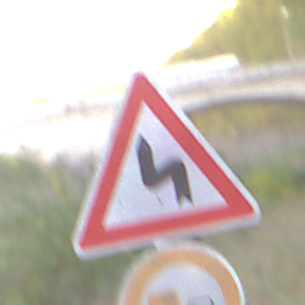
Verkehrszeichen: DoppelkurveZunaechstLinks
Zusatzzeichen unten: UeberholverbotKraftfahrzeuge
Umgebung: Outdoor, Suburban
Tageszeit: MorningAfternoon
Wetter: PartlyCloudy
Licht: Natural
Jahreszeit: NotSpecified
Kontrast: MediumContrast